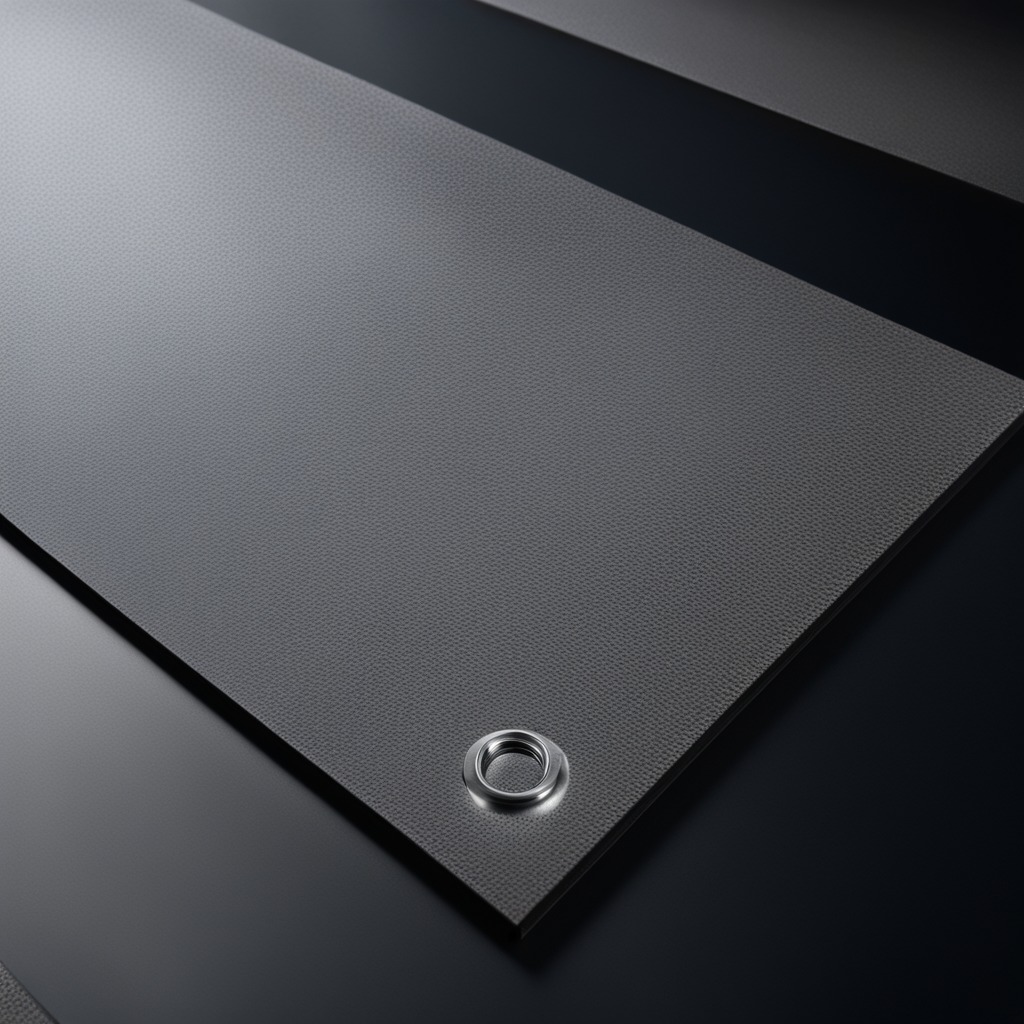
A metal nut lies on the granite tabletop.